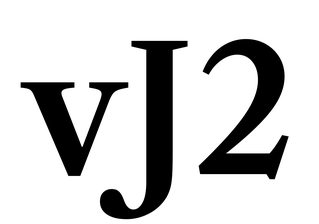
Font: LibreCaslonText_SemiBold